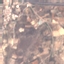
Label: PermanentCrop